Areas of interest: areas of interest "Business Office Building"
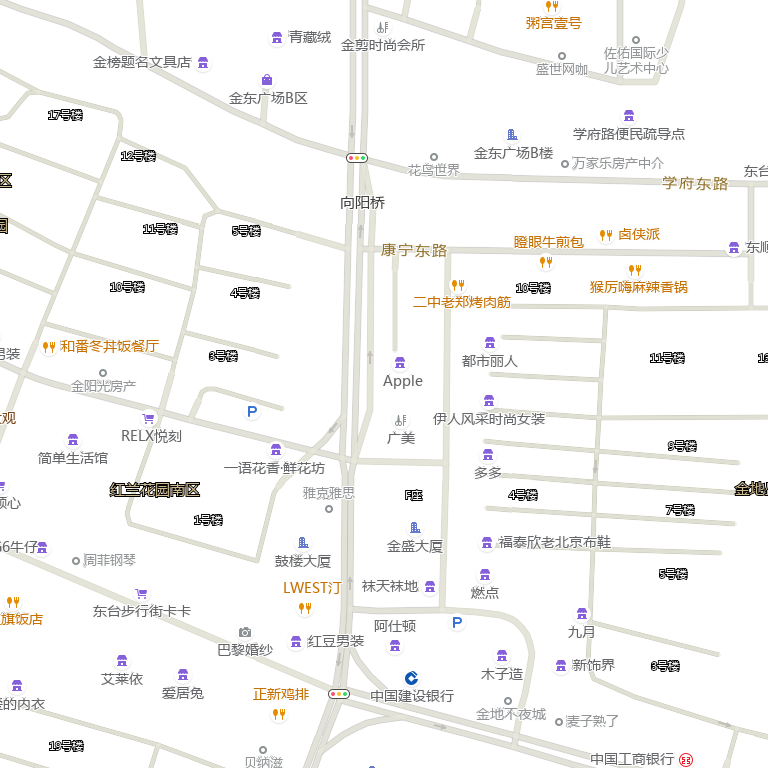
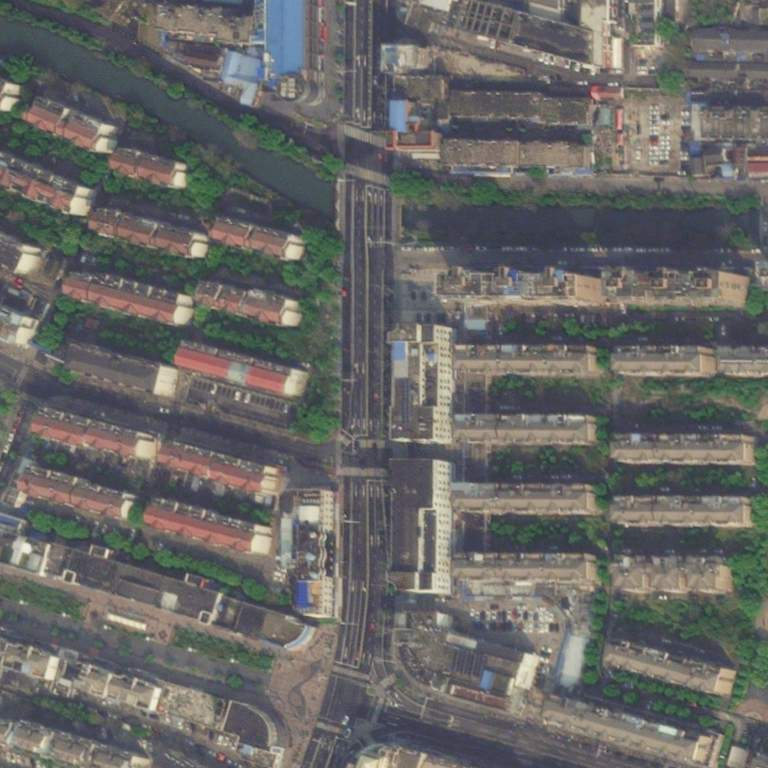